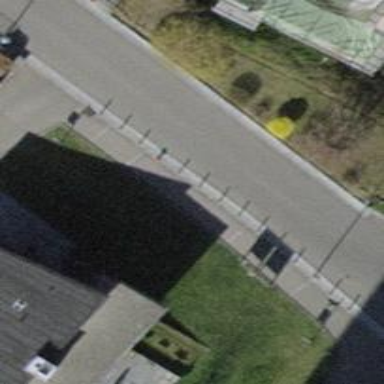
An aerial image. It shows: Bollard barrier.